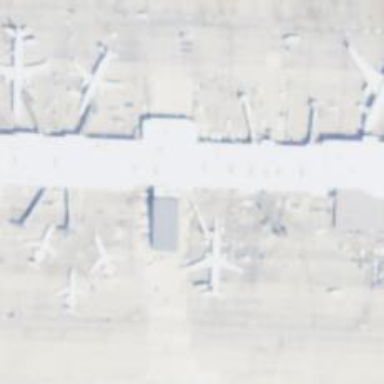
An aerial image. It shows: Airport gate.